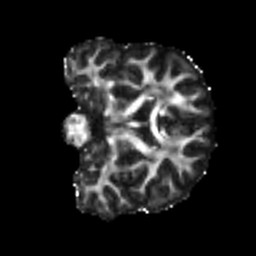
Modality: FA
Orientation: coronal
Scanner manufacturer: siemens
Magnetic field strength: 3 T
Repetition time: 4 s
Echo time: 0.0594 s